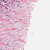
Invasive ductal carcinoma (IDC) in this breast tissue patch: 1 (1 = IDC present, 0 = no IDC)